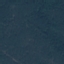
Label: Forest